Question: I have simple image preview on 'hover'.
jQuery
'''
jQuery('img').hover(
function(){
jQuery('body').append('<div id="image_preview"><img src="'+ jQuery(this).attr('src') +'" alt="Image preview" /></div>');
jQuery('.camera_info img').mousemove(
function(event){
jQuery('#image_preview').css('top', (event.pageY - 10) + 'px').css('left', (event.pageX + 30) + 'px').fadeIn('normal');
}
);
},
function(){
jQuery('#image_preview').remove();
}
);
'''
CSS:
'''
#image_preview {
border: 1px solid #CCCCCC;
display: none;
padding: 5px;
position: absolute;
}
'''
The problem is that if the image is too close to the side of the browser it shows after it like here:

I tried to play with right position, but with no luck... Can someone help me on this problem?
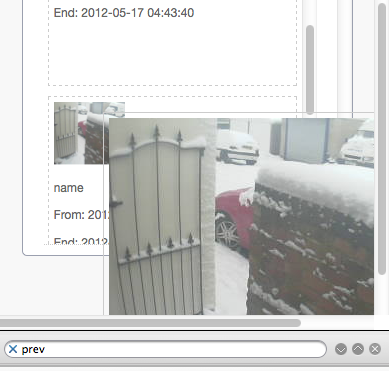
Answer: Here's something I was using to keep an element's top and bottom within the viewable area of a browser -- in my case, I didn't have to worry about handling an element's left/right coordinate, but the below code could be adjusted to handle that as well.
The function takes an HTMLElement as an argument, ie return value of '$('#someid').get(0)' or 'document.getElementById('someid')' and uses jQuery throughout.
'''
function moveIntoView (elem)
{
var w$ = $(window),
elem$ = $(elem),
docViewTop = w$.scrollTop(),
docViewBottom = docViewTop + w$.height(),
elTop = elem$.offset().top,
elBottom = elTop + elem$.height();
// element top is lower than top of document in view
// and element bottom is higher than bottom of document in view, so nothing to do
if( ((docViewTop <= elTop) && (docViewBottom >= elBottom)))
return;
elem$.css("top", parseInt(elem$.css("top")) - (elBottom - docViewBottom));
}
'''